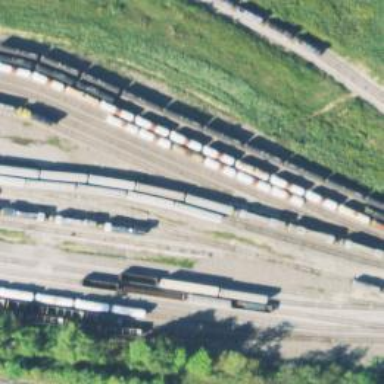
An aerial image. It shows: Railway yard.